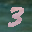
Label: 3